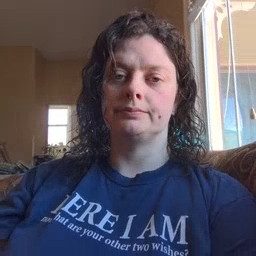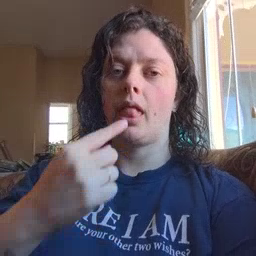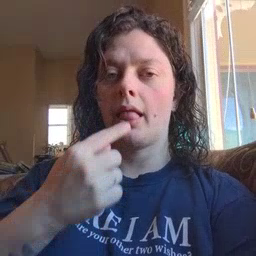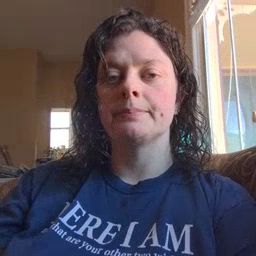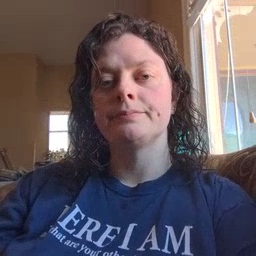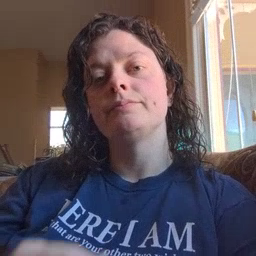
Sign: tongue